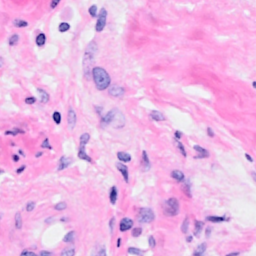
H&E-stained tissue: Breast